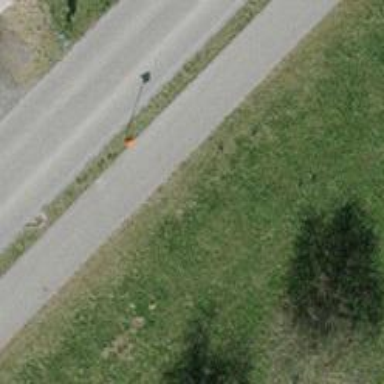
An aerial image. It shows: Pipeline marker.